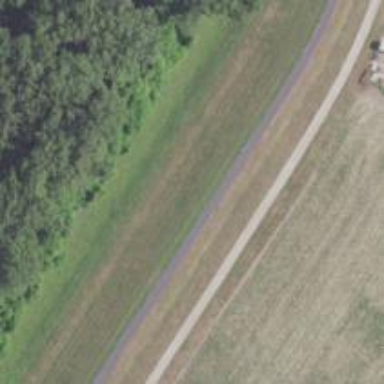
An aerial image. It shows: Excellent visibility cycleway with asphalt surface built on levee.